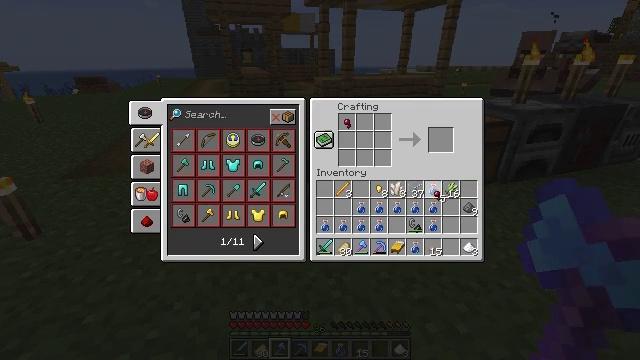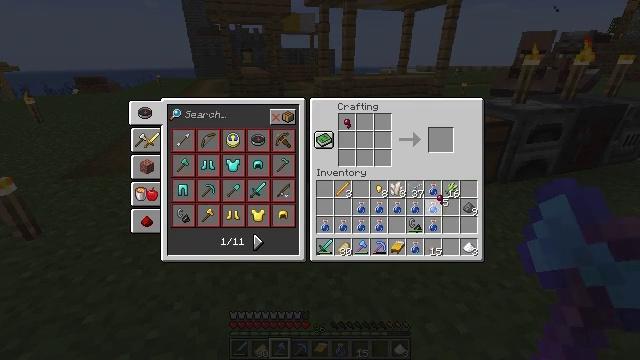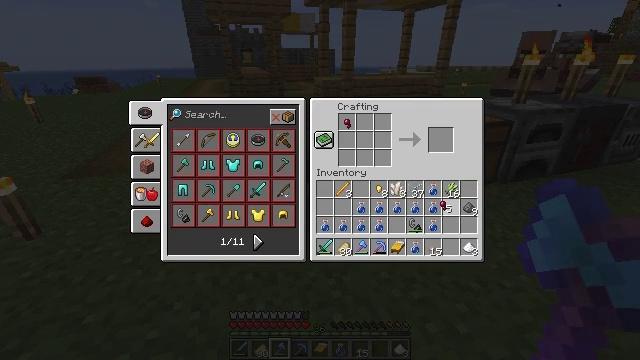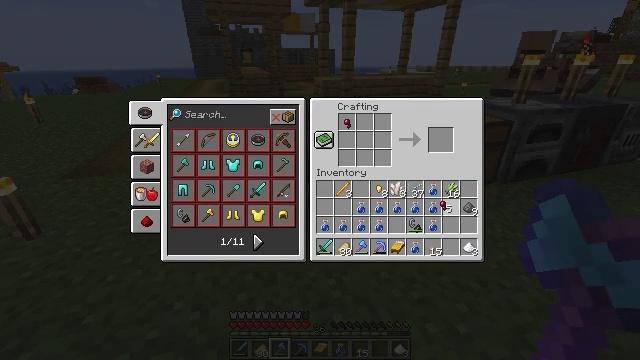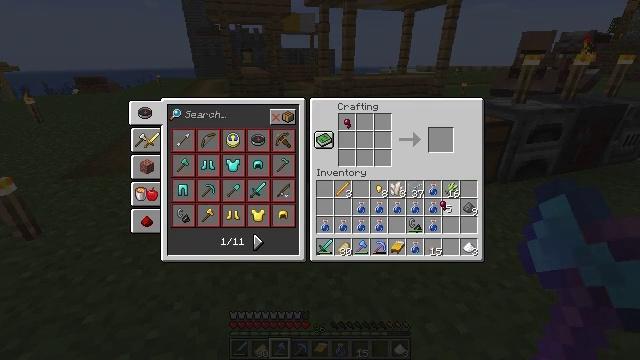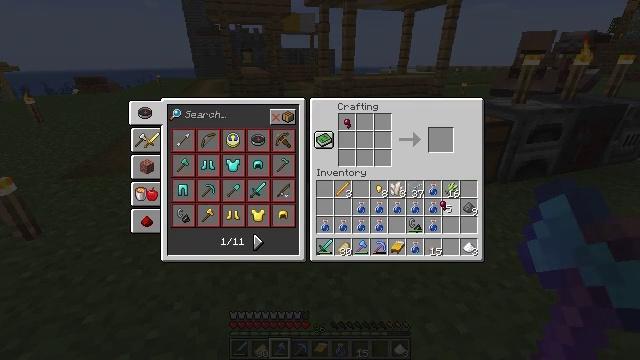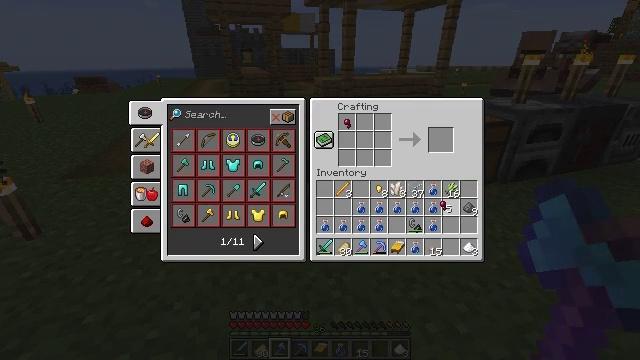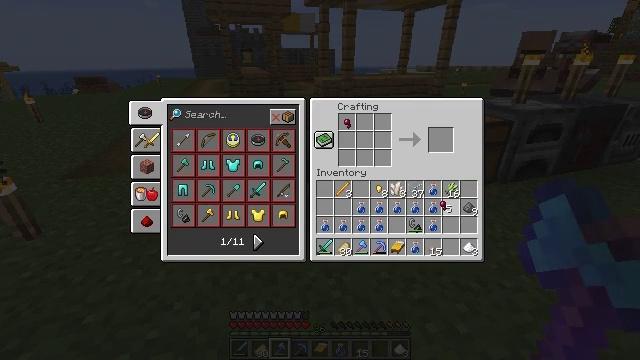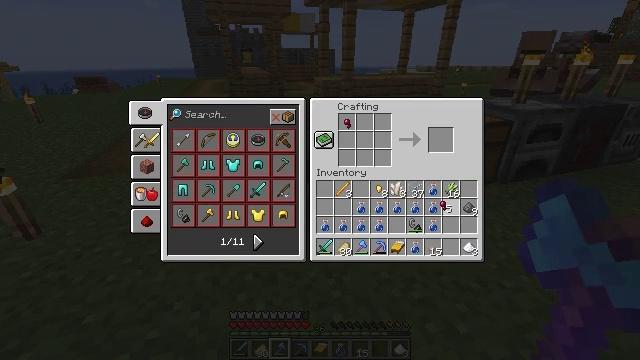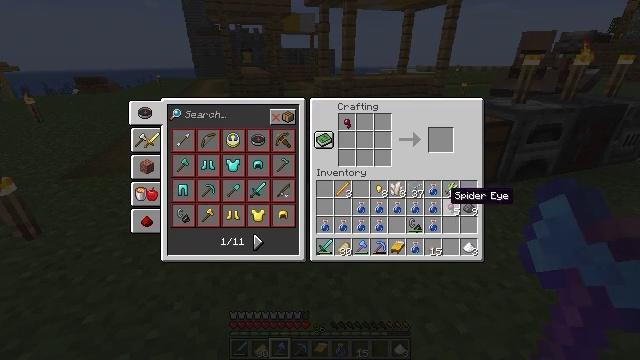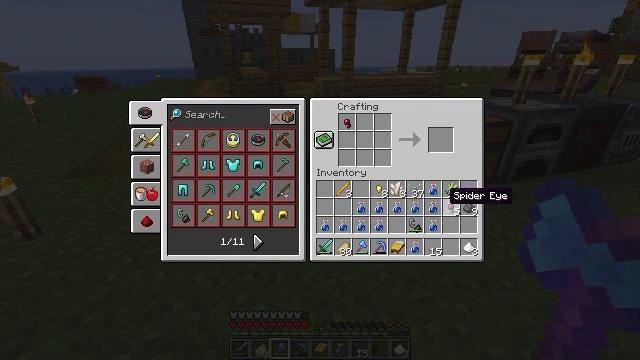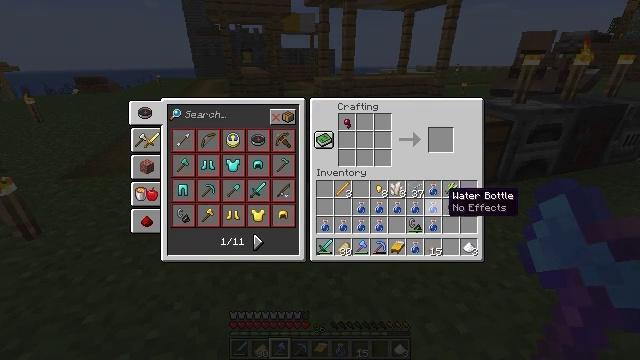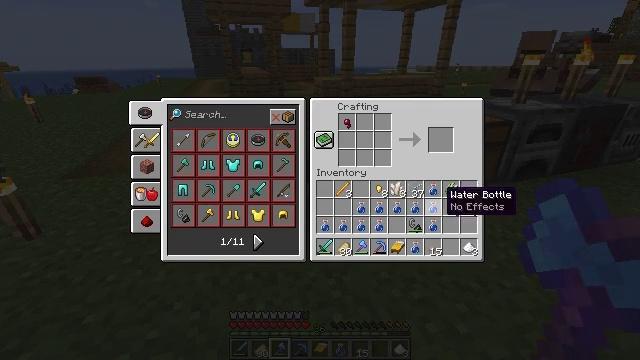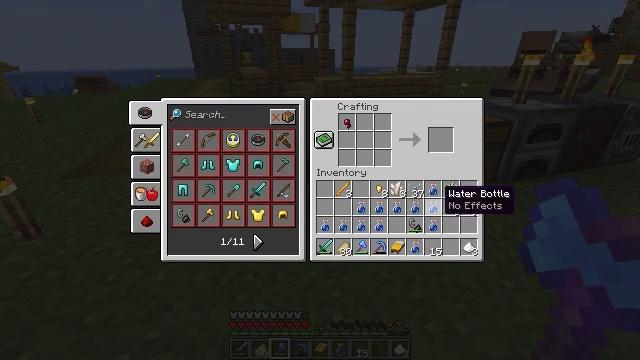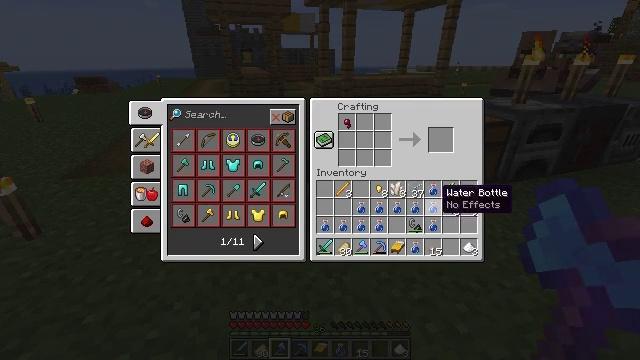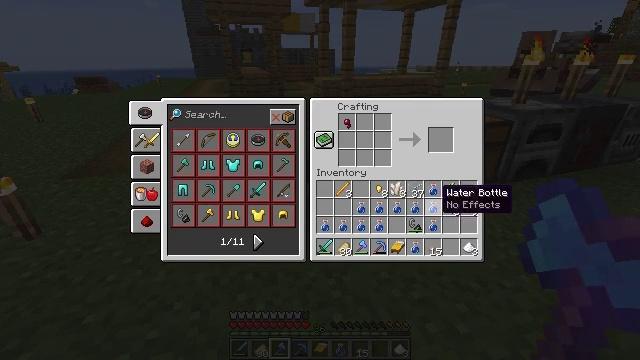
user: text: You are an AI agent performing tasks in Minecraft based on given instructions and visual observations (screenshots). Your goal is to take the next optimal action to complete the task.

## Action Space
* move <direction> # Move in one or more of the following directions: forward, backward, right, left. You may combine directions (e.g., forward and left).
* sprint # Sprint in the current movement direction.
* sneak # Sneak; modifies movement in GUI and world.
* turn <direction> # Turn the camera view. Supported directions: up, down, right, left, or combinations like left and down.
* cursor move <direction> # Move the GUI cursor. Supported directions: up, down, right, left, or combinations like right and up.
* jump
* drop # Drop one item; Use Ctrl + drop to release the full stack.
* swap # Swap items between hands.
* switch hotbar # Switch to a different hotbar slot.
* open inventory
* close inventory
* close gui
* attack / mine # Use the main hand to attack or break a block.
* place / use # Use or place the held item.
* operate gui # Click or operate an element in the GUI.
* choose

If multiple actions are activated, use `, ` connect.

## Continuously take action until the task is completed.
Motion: motion action
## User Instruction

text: Take spider eye, mushroom, and sugar to craft a fermented spider eye.
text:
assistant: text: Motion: no_op
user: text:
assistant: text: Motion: no_op
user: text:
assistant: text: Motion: no_op
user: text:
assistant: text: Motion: no_op
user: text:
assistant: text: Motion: no_op
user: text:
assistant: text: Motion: operate gui
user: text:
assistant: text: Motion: operate gui
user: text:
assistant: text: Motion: operate gui
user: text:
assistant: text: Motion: no_op
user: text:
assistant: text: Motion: no_op
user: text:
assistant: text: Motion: no_op
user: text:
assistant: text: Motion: no_op
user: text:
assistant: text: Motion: no_op
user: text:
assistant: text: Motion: no_op
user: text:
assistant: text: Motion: no_op
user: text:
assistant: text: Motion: no_op
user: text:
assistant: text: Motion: no_op
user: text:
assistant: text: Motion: cursor move left
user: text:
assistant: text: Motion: cursor move left and down
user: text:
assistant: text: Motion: cursor move left and down
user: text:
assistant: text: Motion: cursor move left
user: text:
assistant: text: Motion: no_op
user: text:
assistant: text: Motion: no_op
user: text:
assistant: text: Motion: no_op
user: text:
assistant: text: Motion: cursor move right
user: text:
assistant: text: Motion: cursor move right
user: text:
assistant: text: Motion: cursor move right
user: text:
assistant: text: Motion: cursor move right
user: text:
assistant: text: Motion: no_op
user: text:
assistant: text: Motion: cursor move up